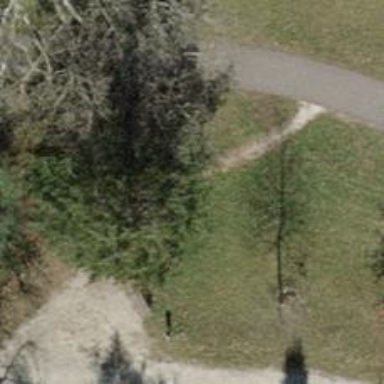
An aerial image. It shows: Unpaved path.